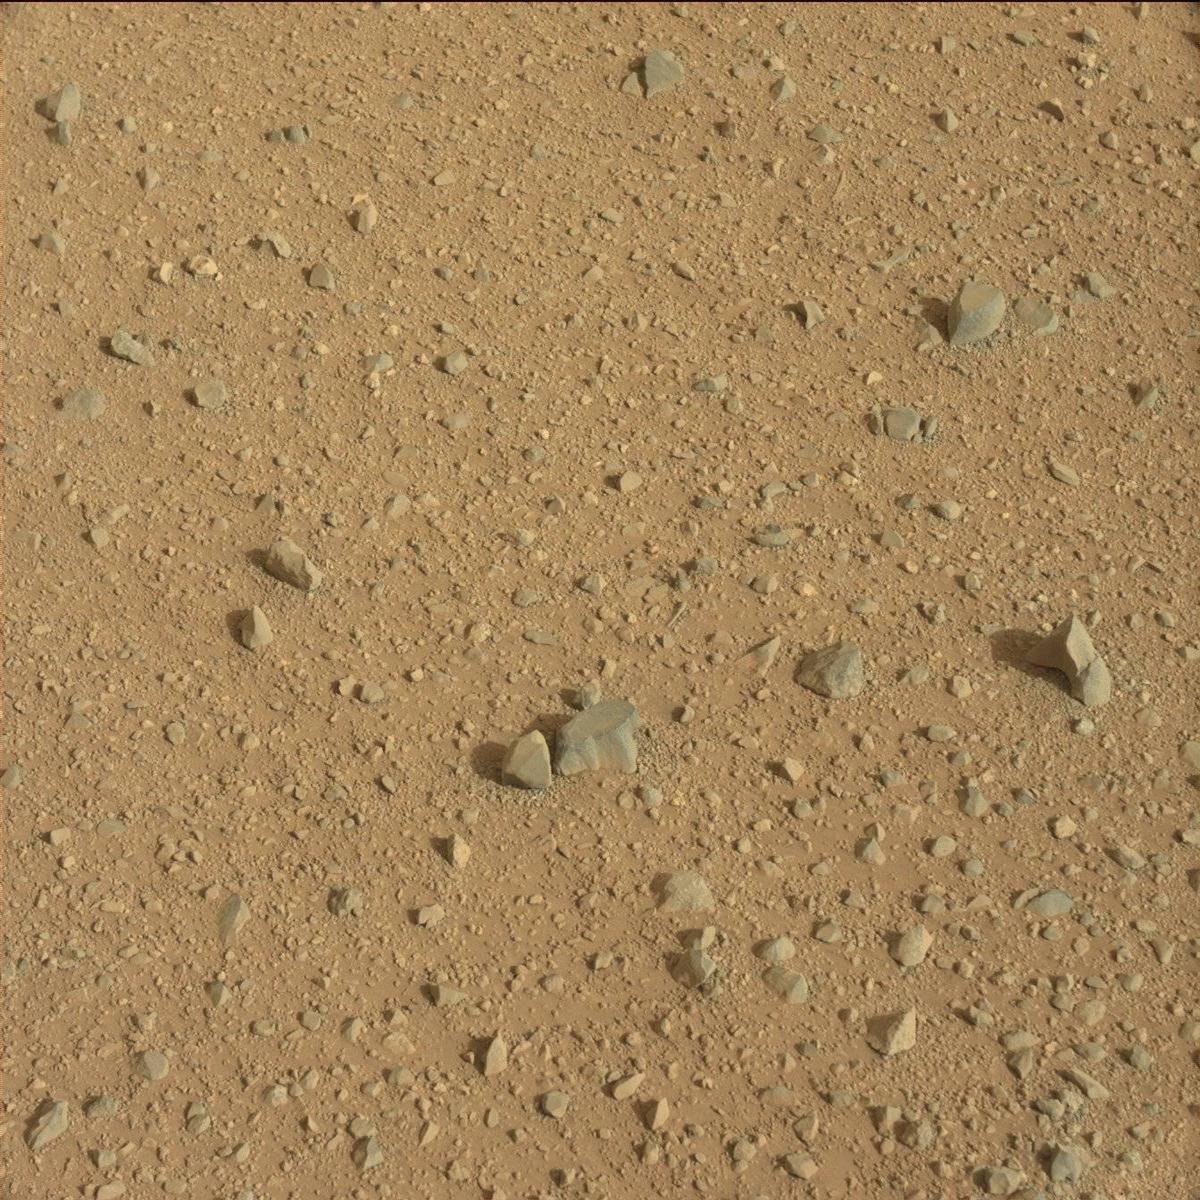
Terrain classes present: Bedrock, Rock, Sand / Soil